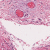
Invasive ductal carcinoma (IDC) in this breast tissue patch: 0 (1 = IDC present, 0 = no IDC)